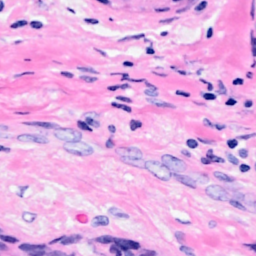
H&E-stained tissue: Breast